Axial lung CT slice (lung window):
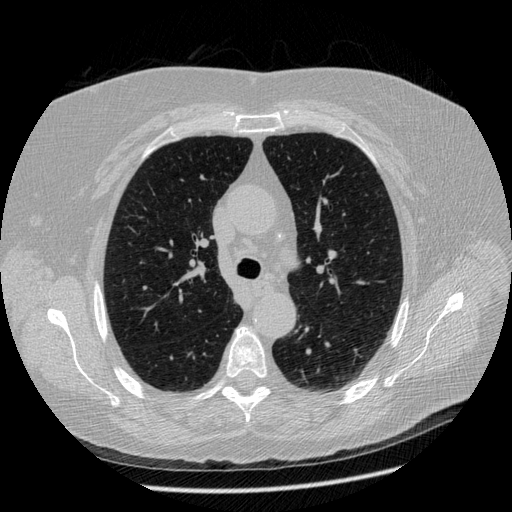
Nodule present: no